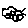
Label: car